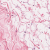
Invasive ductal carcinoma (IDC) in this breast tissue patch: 0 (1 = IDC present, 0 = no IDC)